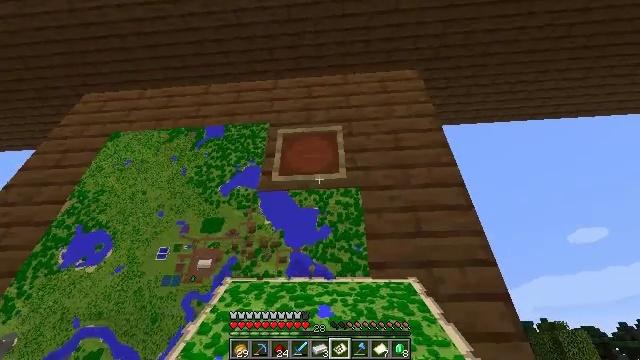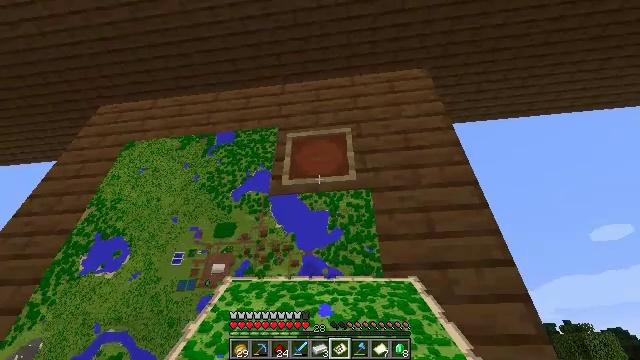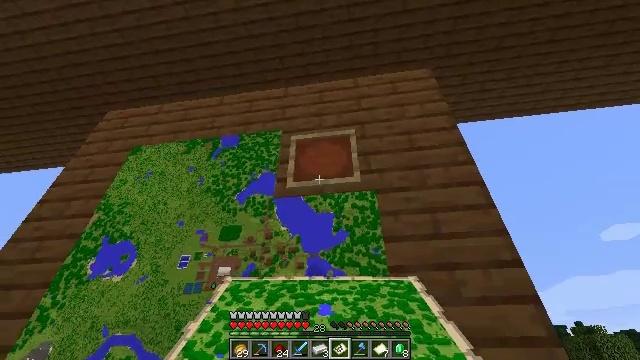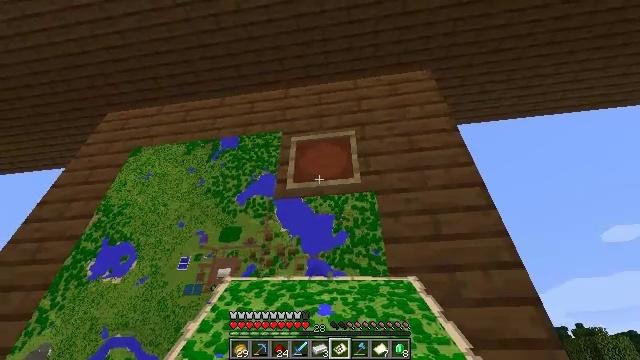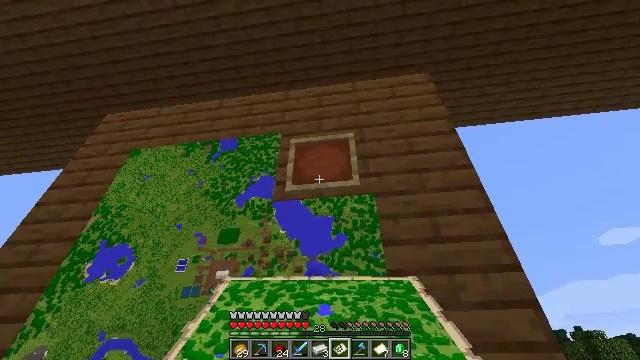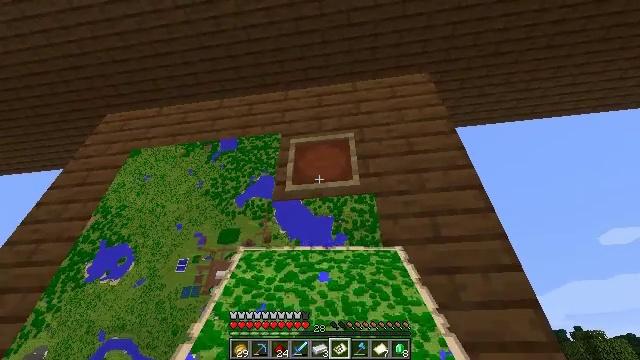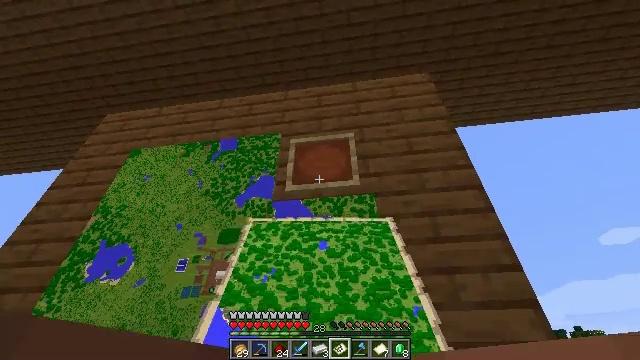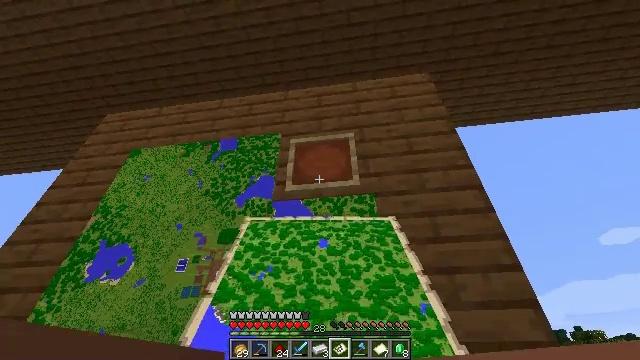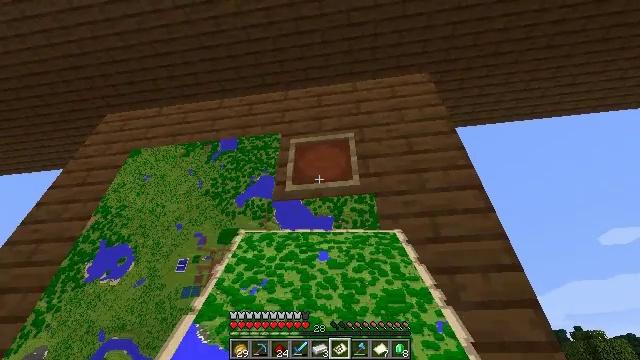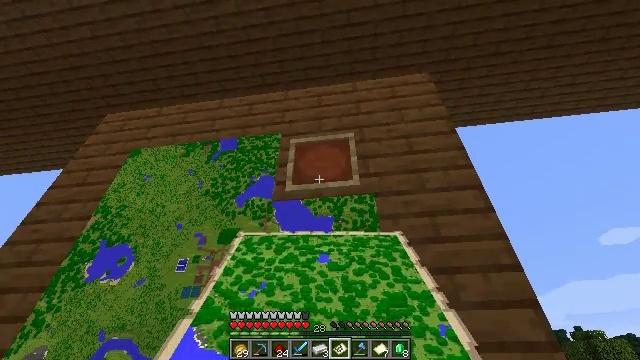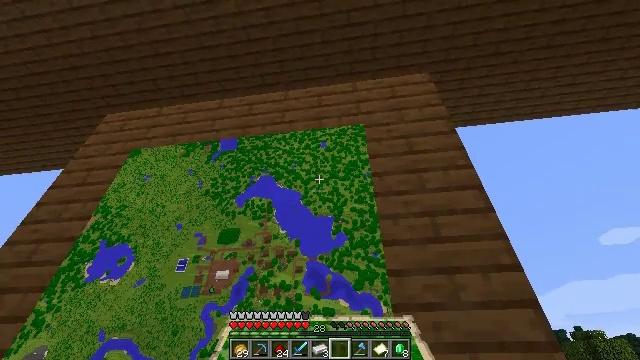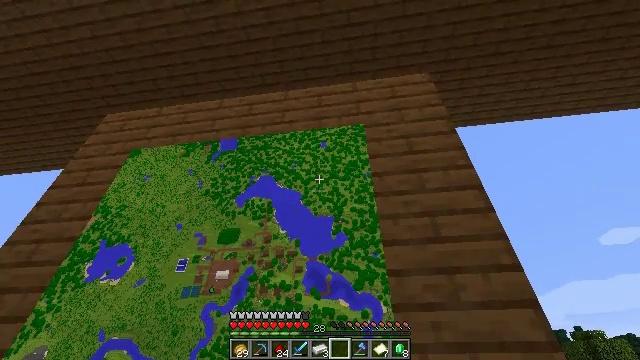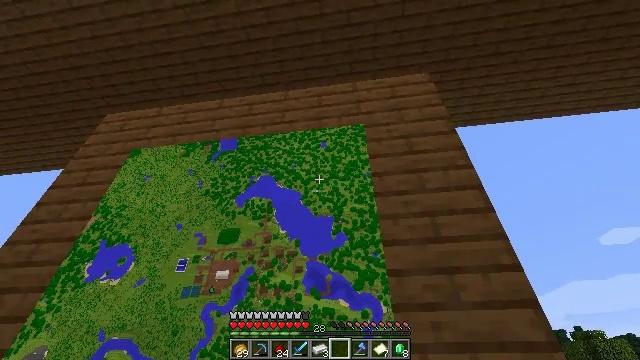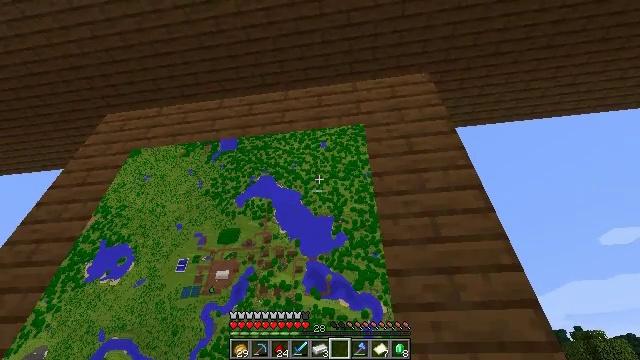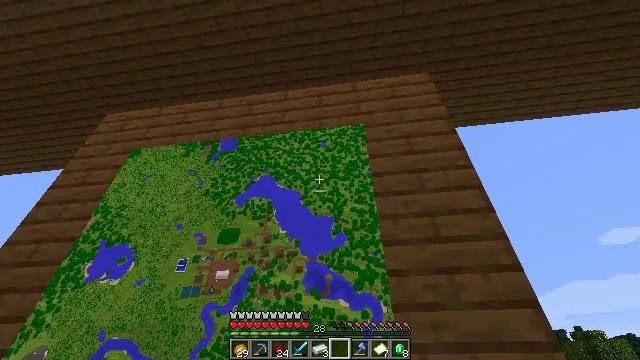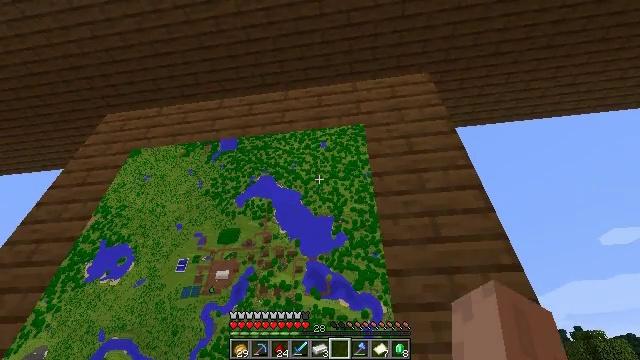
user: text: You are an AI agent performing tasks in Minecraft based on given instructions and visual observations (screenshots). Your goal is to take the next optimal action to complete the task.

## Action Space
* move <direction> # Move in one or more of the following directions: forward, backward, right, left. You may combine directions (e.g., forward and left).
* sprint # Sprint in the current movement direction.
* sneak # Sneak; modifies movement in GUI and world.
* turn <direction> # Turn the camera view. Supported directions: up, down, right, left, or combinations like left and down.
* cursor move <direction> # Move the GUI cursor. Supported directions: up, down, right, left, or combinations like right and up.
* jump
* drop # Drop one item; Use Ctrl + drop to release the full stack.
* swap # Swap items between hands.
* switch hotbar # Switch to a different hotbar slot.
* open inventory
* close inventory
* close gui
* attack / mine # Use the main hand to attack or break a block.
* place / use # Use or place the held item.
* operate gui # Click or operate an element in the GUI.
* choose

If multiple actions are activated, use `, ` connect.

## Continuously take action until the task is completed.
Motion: motion action
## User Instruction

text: Craft an item frame.
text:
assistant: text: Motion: turn left
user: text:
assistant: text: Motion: turn left
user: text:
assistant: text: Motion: no_op
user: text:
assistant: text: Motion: use / place
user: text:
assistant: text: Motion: use / place
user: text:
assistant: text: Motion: use / place
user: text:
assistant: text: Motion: use / place
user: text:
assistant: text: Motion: no_op
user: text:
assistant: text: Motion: no_op
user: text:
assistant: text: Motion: no_op
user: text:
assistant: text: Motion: no_op
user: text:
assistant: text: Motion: no_op
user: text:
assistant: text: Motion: no_op
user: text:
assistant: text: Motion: no_op
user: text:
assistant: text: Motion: no_op
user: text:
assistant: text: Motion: no_op
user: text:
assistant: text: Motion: move back
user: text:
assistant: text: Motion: move back, turn down
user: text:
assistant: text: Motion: move back, turn down
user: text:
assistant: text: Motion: move back, turn down
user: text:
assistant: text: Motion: move back, turn down
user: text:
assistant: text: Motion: move back, turn down
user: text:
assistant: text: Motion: move back, turn down
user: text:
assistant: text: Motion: move back, turn down
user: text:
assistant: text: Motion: move back, turn down
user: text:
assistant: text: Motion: move back and move left, turn down
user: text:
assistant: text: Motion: move back and move left, turn down
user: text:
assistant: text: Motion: move back and move left
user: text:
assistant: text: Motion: move left
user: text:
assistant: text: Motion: move left, turn right and down